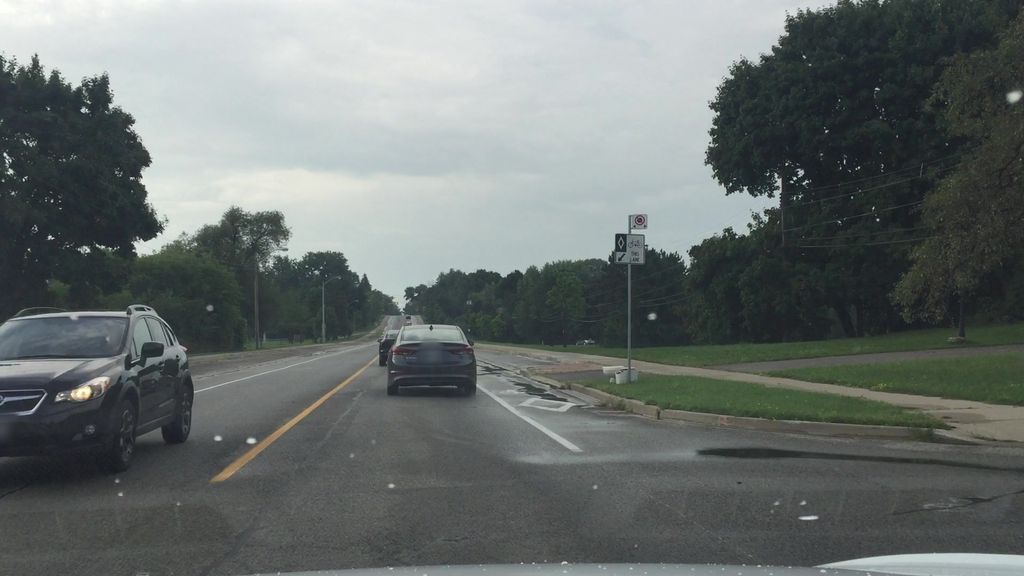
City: toronto